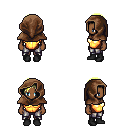
a pixel art fantasy rpg character, female body template, human, dark skin, gold chest armor, metal pants, gold long bangs hairstyle, cloth hood, black shoes, four views (front, back, left, right), 2x2 character sprite sheet, small pixel art, hard edges, no anti-aliasing